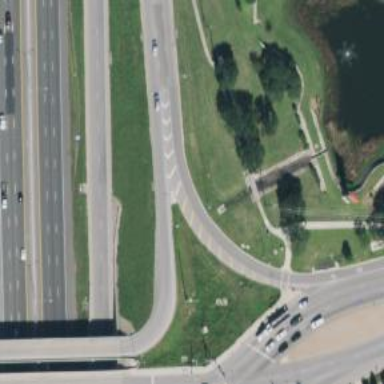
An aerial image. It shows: Secondary link road with asphalt surface leading to diverging diamond interchange (DDI).